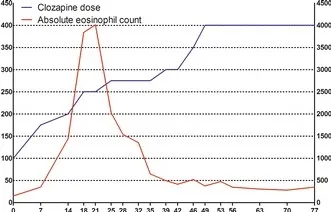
Changes in absolute eosinophil count after initiation of clozapine use.
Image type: chart (chart)